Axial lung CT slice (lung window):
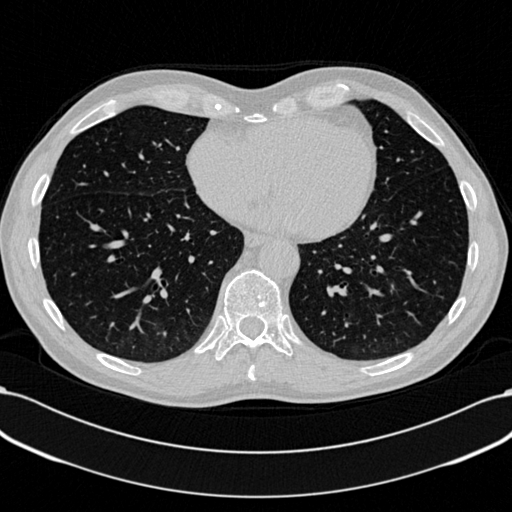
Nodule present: no